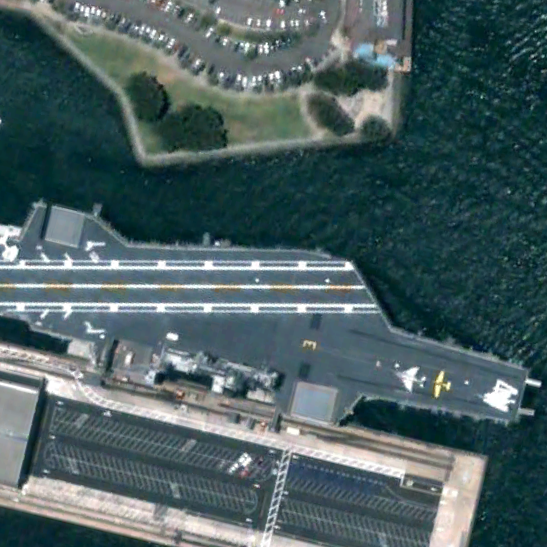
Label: aircraft_carrier